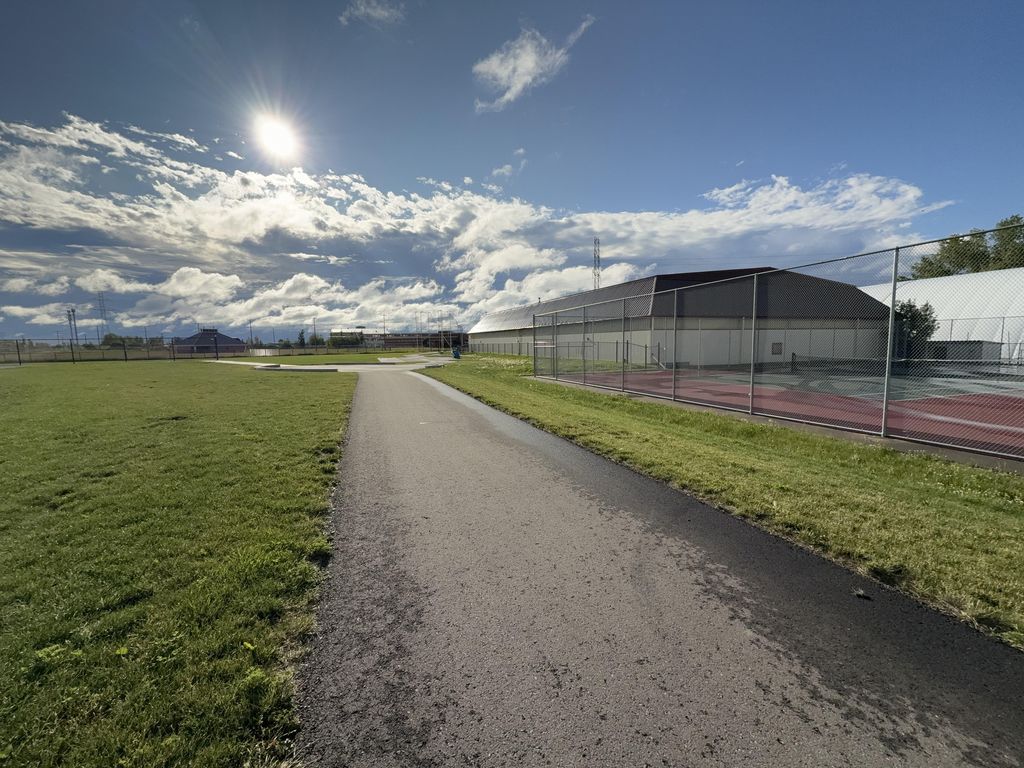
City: calgary